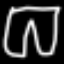
Label: pants